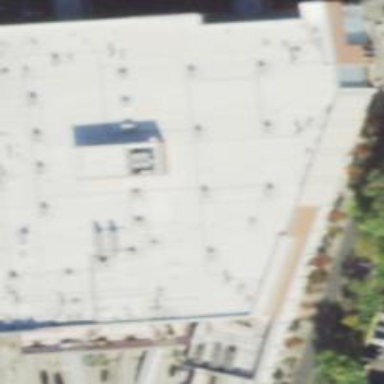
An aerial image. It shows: Retail building in mall.